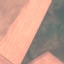
Land use / land cover: AnnualCrop